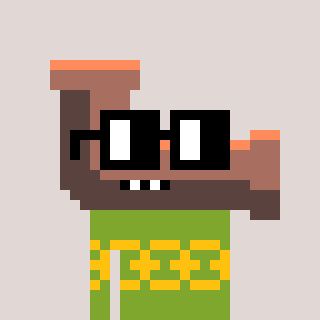
a pixel art character with square black glasses, a pipe-shaped head and a slimegreen-colored body on a warm background